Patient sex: M
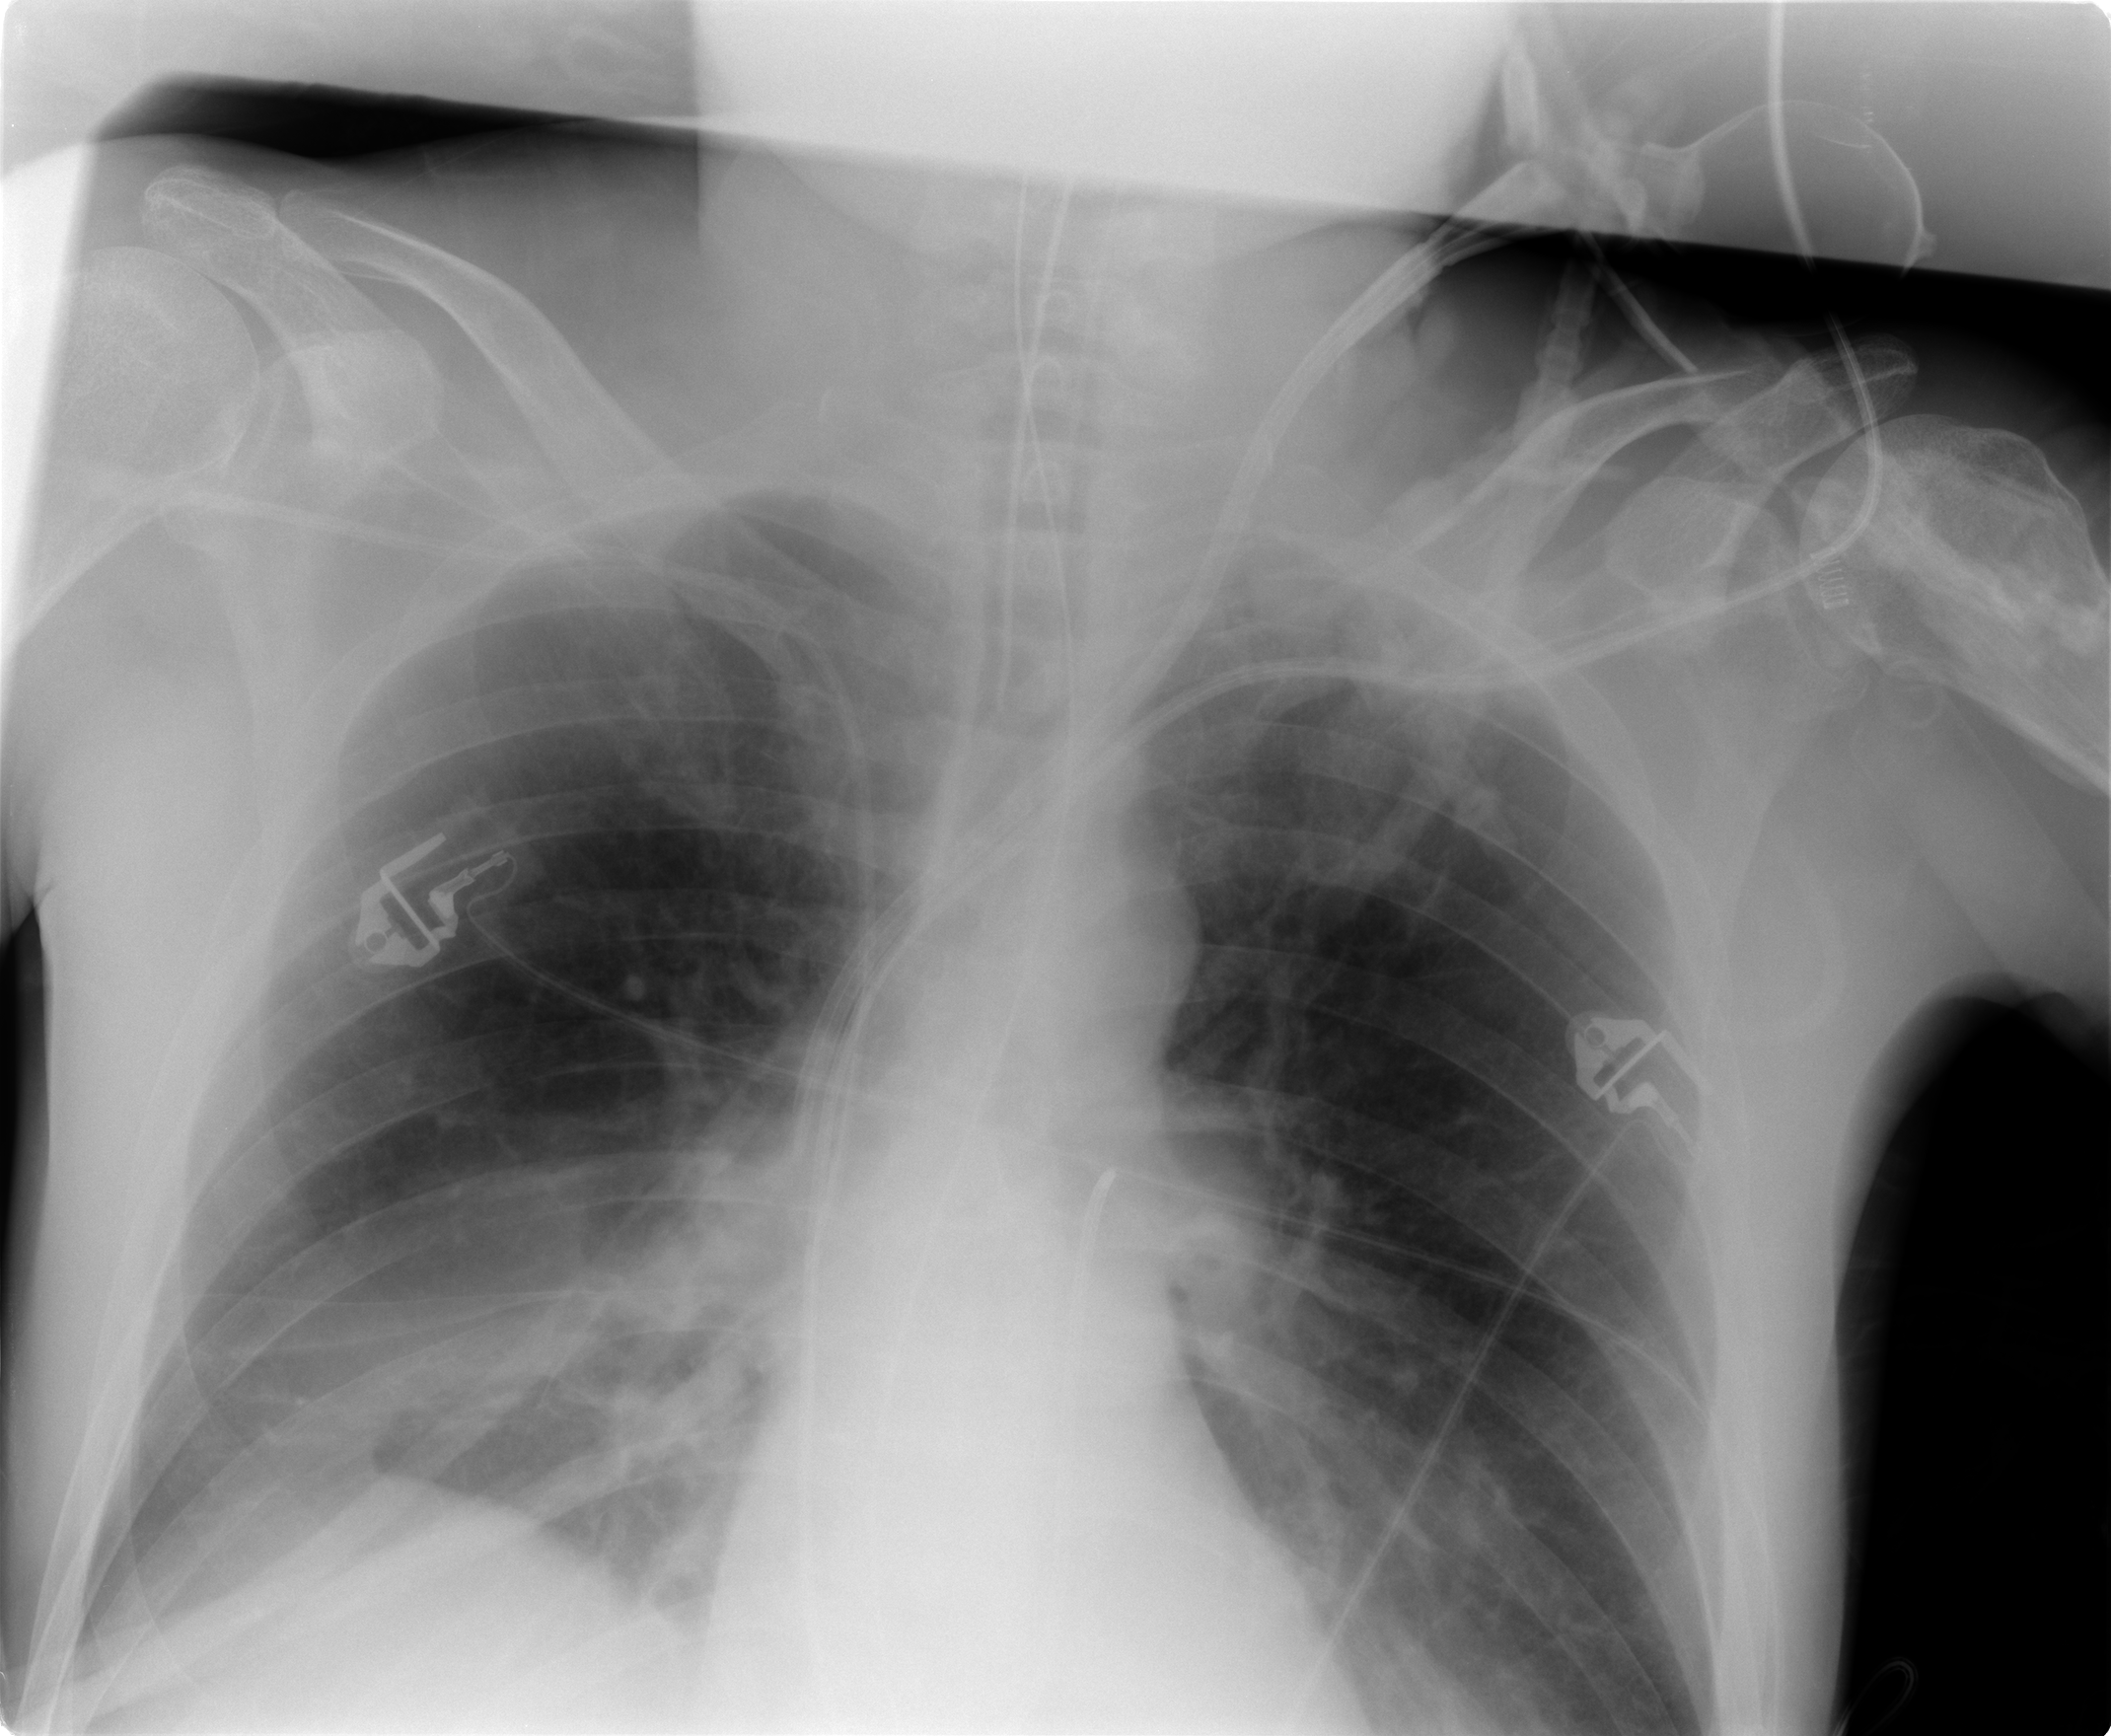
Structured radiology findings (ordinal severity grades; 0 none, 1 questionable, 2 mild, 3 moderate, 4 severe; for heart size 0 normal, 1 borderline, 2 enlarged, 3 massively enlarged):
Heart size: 0
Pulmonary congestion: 0
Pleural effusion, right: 2
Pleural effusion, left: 1
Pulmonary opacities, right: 0
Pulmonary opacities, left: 0
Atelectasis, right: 2
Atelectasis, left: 1